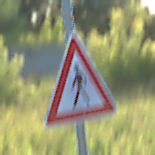
Verkehrszeichen: FussgaengerRechts
Umgebung: Outdoor, Nature
Tageszeit: MorningAfternoon
Wetter: Clear
Licht: Natural
Jahreszeit: NotSpecified
Kontrast: HighContrast